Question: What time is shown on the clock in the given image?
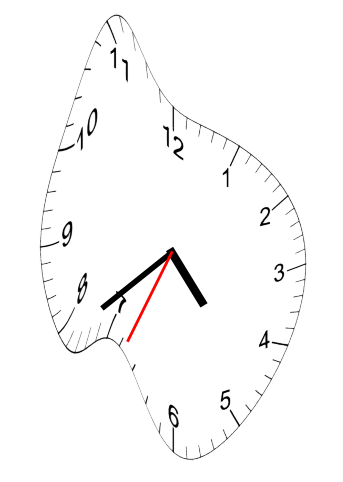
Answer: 04:38:34